Question: I'm trying to install a geocoder for a website I'm building. I'm using <URL> I get an error while running the make file.
I'm getting an error I cannot figure out. It mentions the error (in the title) then talks of an non-existent file (). Here is the error:

I know this is vague but I've been working for 10+ hours trying to this and have found little help online. Any advice on which direction to go would be appreciated.
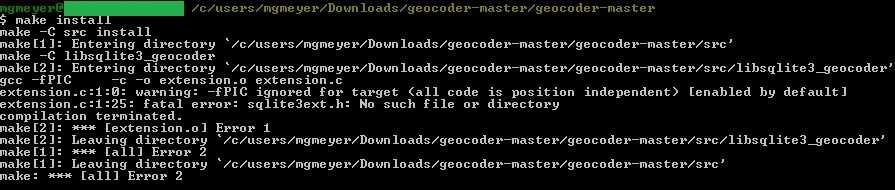
Answer: This is from the project's <URL>:
> To build Geocoder::US, you will need gcc/g++, make, bash or equivalent,
the standard *NIX 'unzip' utility, and the SQLite 3 executable and
development files installed on your system.
It seems that you lack the SQLite3 development headers.
This is relevant:
> NOTE: If you do not have /usr/include/sqlite3ext.h installed, then
your sqlite3 binaries are probably not configured to support dynamic
extension loading. If not, you must compile and install SQLite from
source, or rebuild your system packages. This is not believed to be a
problem on Debian/Ubuntu, but is known to be a problem with Red
Hat/CentOS.
Also they do not mention Windows. You should:
1. Ask them if someone uses it on Windows and if there are instructions for that.
2. Evaluate the thing on Linux, Debian/Ubuntu especially.